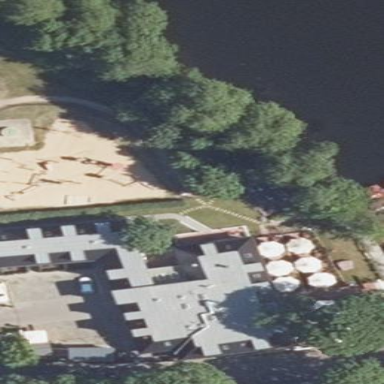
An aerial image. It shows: Playground area for leisure activities on the land.